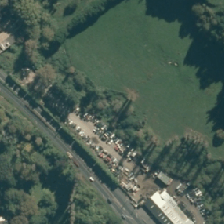
Land cover: urban_build_up